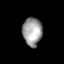
Tissue: lung
Cell type: Endothelial cells
Senescence score: 0.6935
Nuclear area (px): 544
Mean DAPI intensity: 156.004